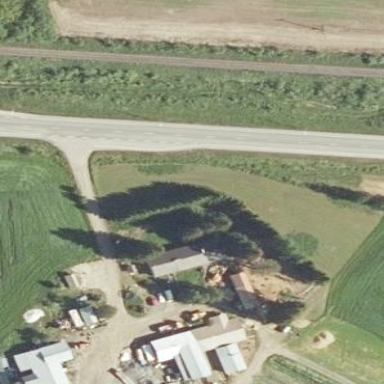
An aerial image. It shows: Farmyard area.